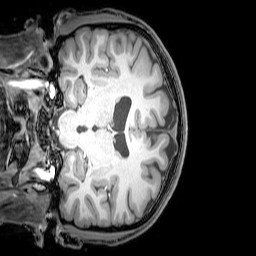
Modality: T1w
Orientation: coronal
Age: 21
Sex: male
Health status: healthy
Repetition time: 0.081 s
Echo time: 0.037 s